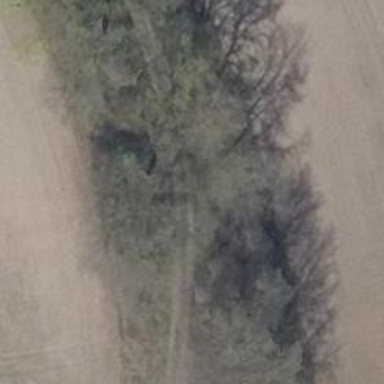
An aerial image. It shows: Row of deciduous broadleaved trees.